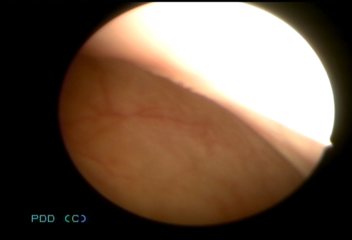
Modality: WLC
Class: Normal mucosa
Bladder cancer association: No